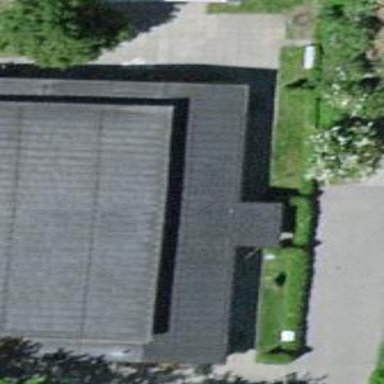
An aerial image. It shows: Kindergarten building.